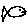
Label: fish